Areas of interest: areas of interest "Guesthouse"
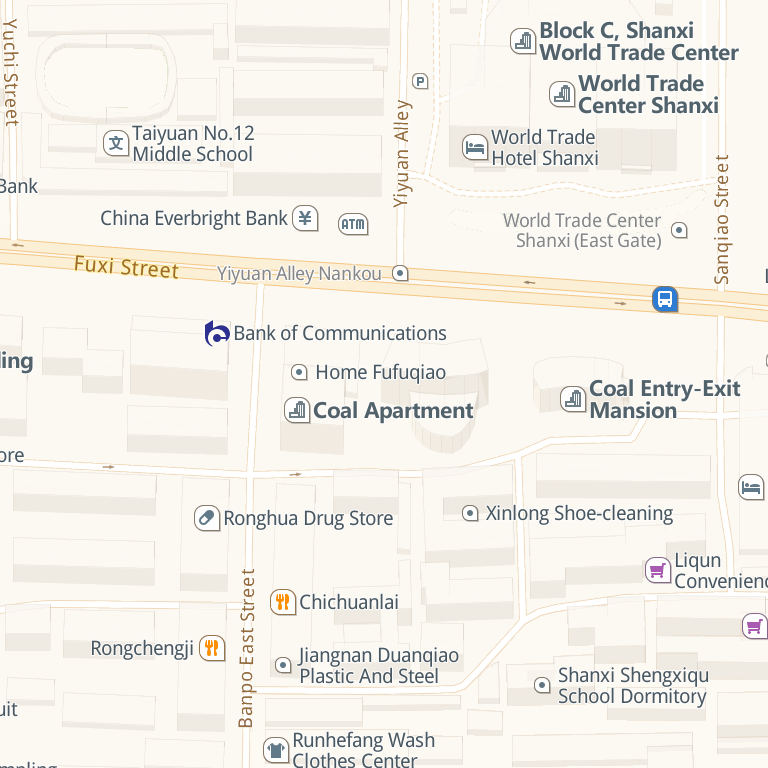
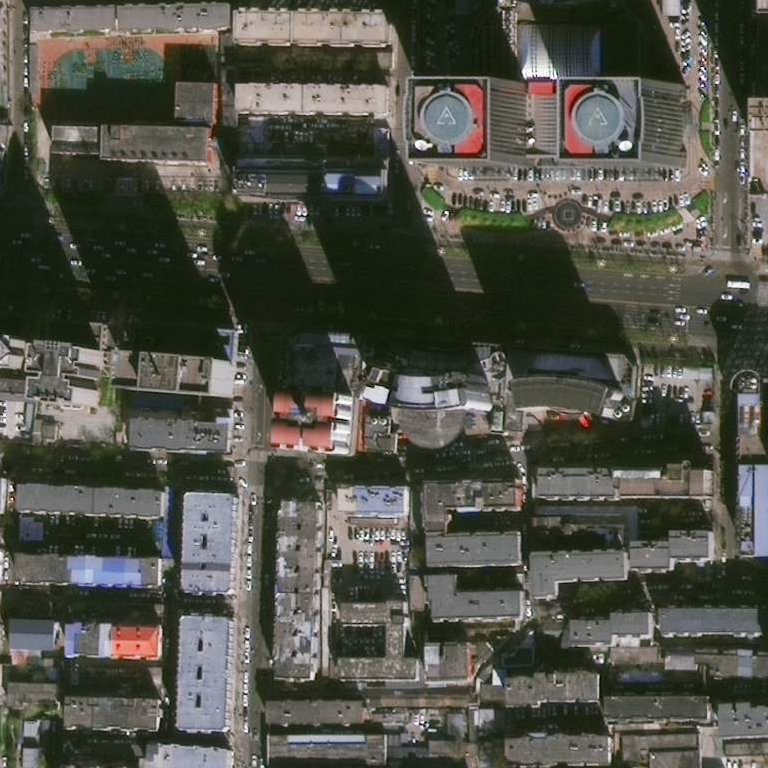